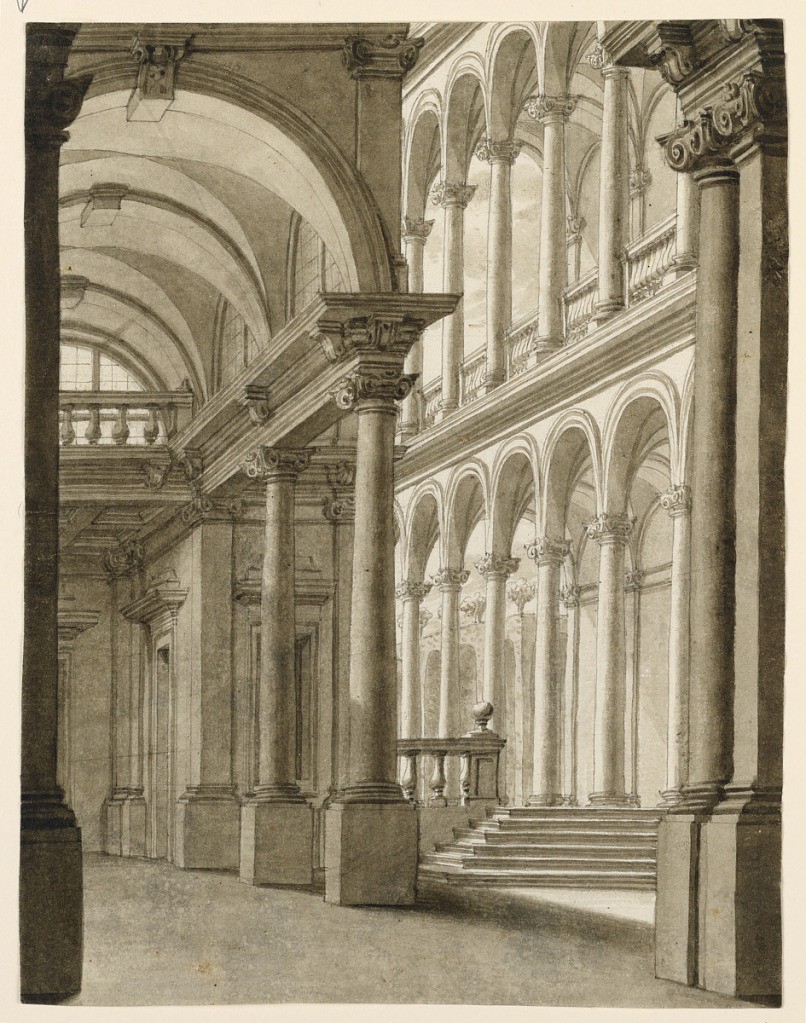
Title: Stage Design, Renaissance Portico
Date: early 19th century
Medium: Pen and brown ink, brush and brown wash, graphite on wove paper
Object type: Drawing
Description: Vertical rectangle. Renaissance style portico with two rows of columns one above the other showing view into park with hedgerows.